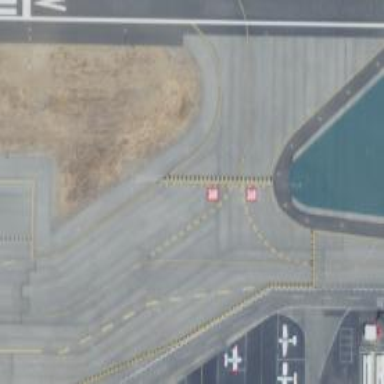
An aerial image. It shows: Image of taxiway at airport.